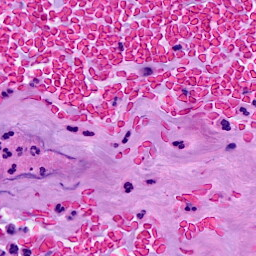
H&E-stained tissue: Breast